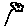
Label: flower